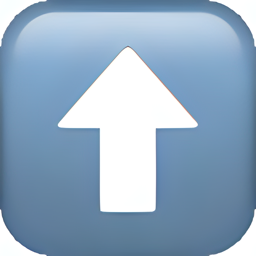
Name: upwards black arrow
Emoji: ⬆
Group: Symbols
Sub-group: arrow